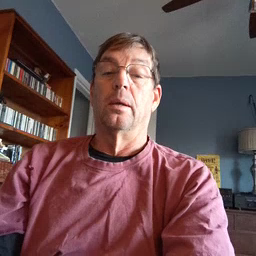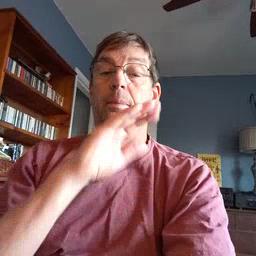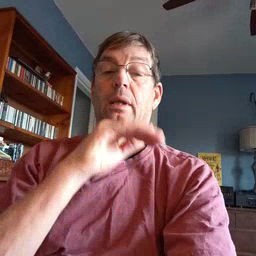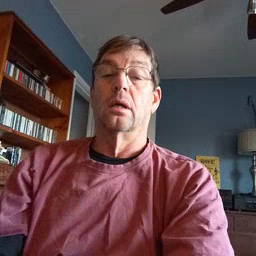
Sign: pig